Question:
As shown in the above image, all the necessary information have been filled but however the "OK" button is still disabled for me to proceed? May I know which part is going wrong?
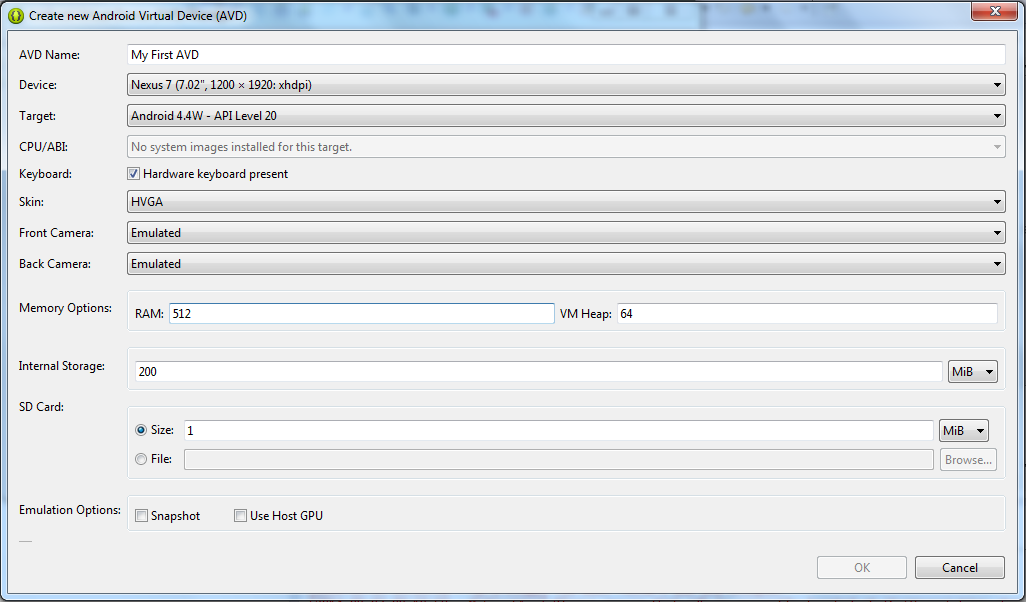
Answer: The dropdown box besides CPU/ABI shows 'No system images installed for this target' and is disabled. That's why the Ok button is also disabled. Either install the system image of the target you've selected (in your case, 'Android 4.4W - API Level 20') via the Android SDK Manager, or choose another target with a system image installed.